Question: I have a tableview in my storyboard that has its class set to my 'UITableView' subclass which is named 'SPSExplanationTableView'. There are no constraints set on this tableview in Interface Builder.
I am trying to programmatically create a 'UIView' that displays in front of the tableview--<URL>--but that is sized and positioned using Auto Layout. This is my code:
'''
#import "SPSExplanationTableView.h"
@interface SPSExplanationTableView()
@property (nonatomic, strong) UIView *explanationView;
@end
@implementation SPSExplanationTableView
- (void)awakeFromNib
{
[super awakeFromNib];
self.explanationView = [[UIView alloc] init];
self.explanationView.translatesAutoresizingMaskIntoConstraints = NO;
self.explanationView.backgroundColor = [UIColor blueColor];
[self addSubview:self.explanationView];
[self bringSubviewToFront:self.explanationView];
NSLayoutConstraint *heightConstraint = [NSLayoutConstraint constraintWithItem:self.explanationView
attribute:NSLayoutAttributeHeight
relatedBy:NSLayoutRelationEqual
toItem:nil
attribute:NSLayoutAttributeNotAnAttribute
multiplier:1.0f constant:150.0f];
[self.explanationView addConstraint:heightConstraint];
NSLayoutConstraint *widthConstraint = [NSLayoutConstraint constraintWithItem:self.explanationView
attribute:NSLayoutAttributeWidth
relatedBy:NSLayoutRelationEqual
toItem:nil
attribute:NSLayoutAttributeNotAnAttribute
multiplier:1.0f constant:200.0f];
[self.explanationView addConstraint:widthConstraint];
NSLayoutConstraint *topConstraint = [NSLayoutConstraint constraintWithItem:self.explanationView
attribute:NSLayoutAttributeCenterY
relatedBy:NSLayoutRelationEqual
toItem:self
attribute:NSLayoutAttributeCenterY
multiplier:1.0f constant:0.0f];
[self addConstraint:topConstraint];
NSLayoutConstraint *leftConstraint = [NSLayoutConstraint constraintWithItem:self.explanationView
attribute:NSLayoutAttributeCenterX
relatedBy:NSLayoutRelationEqual
toItem:self
attribute:NSLayoutAttributeCenterX
multiplier:1.0f constant:0.0f];
[self addConstraint:leftConstraint];
@end
'''
When I run the app it crashes with the following assertion failure:
Taking the message literally and overriding 'layoutSubviews' has no effect i.e. I still get the same crash.
'''
- (void)layoutSubviews
{
[super layoutSubviews];
}
'''
What's the correct way to implement what I'm trying to achieve?
---
For Aubada Taljo, here's the tableview in Interface Builder:

---
I solved this myself in the end by not using Auto Layout! I overrode the layoutSubviews method in my SPSExplanationTableView class and set the center property of the explanationView to the centre of self's bounds, with some slight adjustments to the y-axis position to make it look how I wanted it.
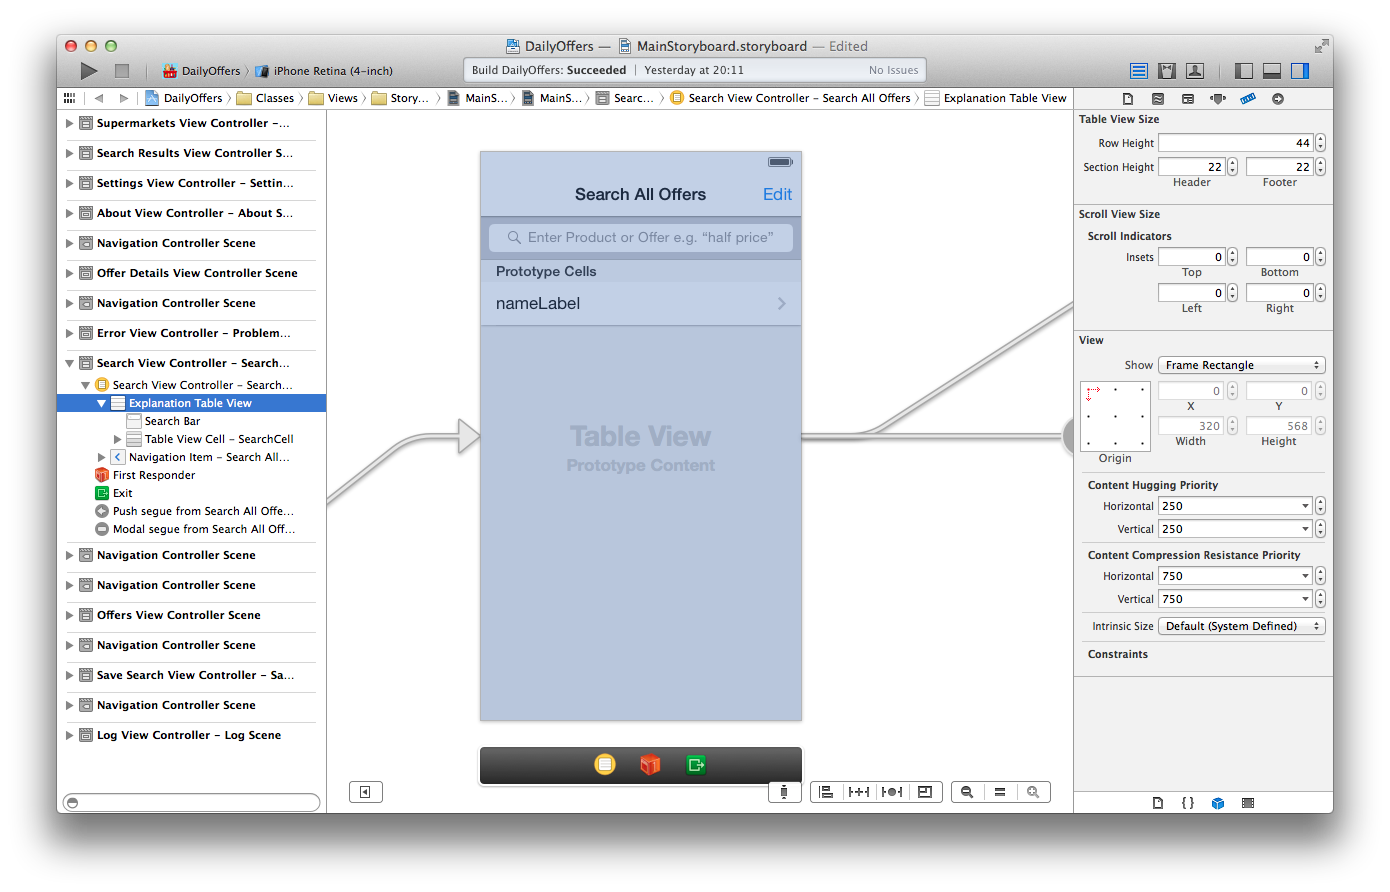
Answer: This is crashing because UITableViews are not designed to do this. A UITableView is only concerned about its cells, the headers, maybe its background, and it has logic for this that doesn't use autolayout. So it will crash if you try to involve it in any constraints calculation between it and any subviews, e.g. this will also crash if you add a constraint between the cell and the table.
What I suggest you do is to add a superview that will contain both your table and the view that you want to overlay:
'''
SuperviewWithConstraints
|
|-- YourTableViewWithConstraintsRelativeToSuperview
|
|-- YourOverlayWithConstraintsRelativeToSuperview
'''
And set up the constraints there. Then make that superview as your view controller's view. You will have to move away from using the UITableViewController as the controlling class, though.